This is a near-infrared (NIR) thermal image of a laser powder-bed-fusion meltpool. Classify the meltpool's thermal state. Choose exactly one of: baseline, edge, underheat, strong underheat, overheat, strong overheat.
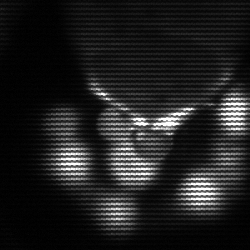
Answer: baseline